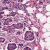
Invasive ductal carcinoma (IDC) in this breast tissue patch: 1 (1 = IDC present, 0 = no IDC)